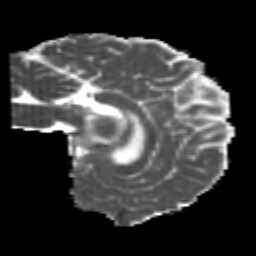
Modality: MD
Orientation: sagittal
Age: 22
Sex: male
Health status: healthy
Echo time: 0.074 s